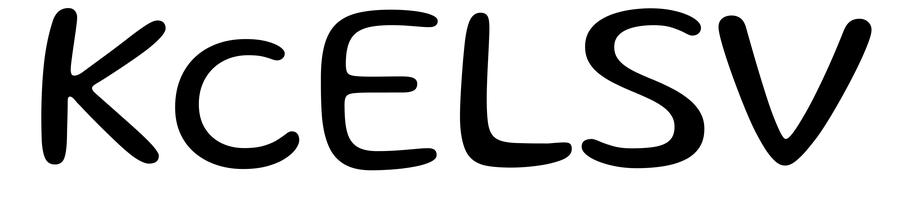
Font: Gluten_Light